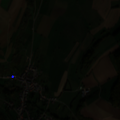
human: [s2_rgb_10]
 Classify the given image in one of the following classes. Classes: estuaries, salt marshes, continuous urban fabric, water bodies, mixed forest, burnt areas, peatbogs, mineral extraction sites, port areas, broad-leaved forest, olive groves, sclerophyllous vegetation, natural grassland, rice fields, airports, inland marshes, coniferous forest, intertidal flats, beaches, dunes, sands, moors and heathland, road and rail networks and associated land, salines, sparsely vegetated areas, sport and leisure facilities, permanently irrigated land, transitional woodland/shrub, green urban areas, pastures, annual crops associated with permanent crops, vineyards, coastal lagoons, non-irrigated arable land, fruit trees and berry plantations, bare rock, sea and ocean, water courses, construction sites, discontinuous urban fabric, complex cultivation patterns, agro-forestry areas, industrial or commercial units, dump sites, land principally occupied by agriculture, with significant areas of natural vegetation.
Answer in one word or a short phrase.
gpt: discontinuous urban fabric, non-irrigated arable land, complex cultivation patterns, land principally occupied by agriculture, with significant areas of natural vegetation, broad-leaved forest